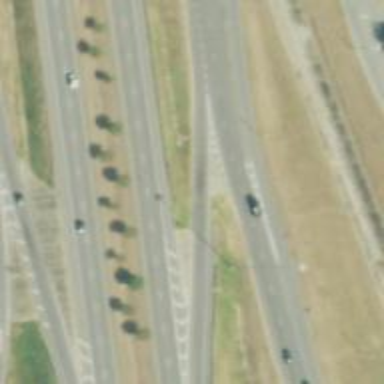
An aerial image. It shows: Trunk link road with asphalt surface.